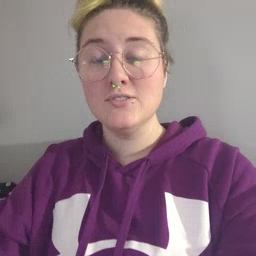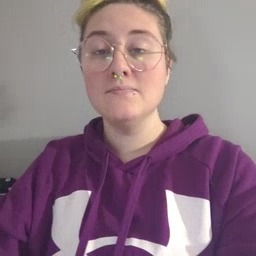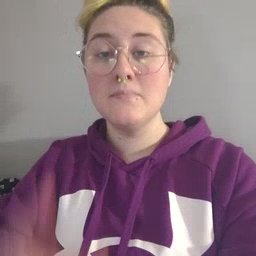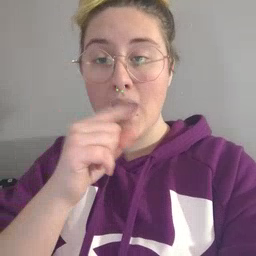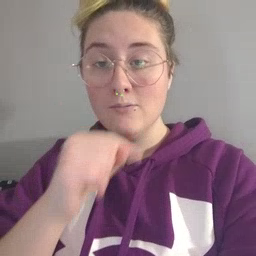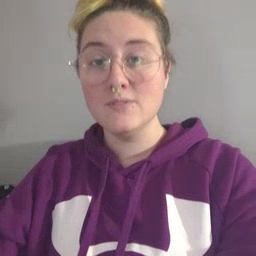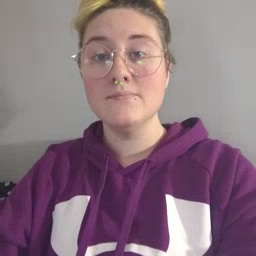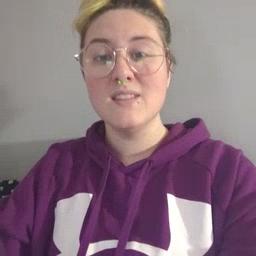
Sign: mouse